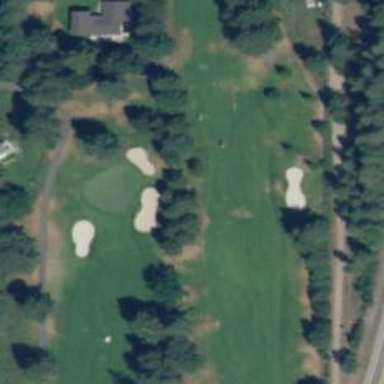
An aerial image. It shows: Golf hole.